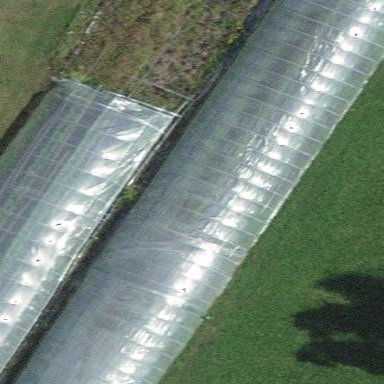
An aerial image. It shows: Greenhouse.